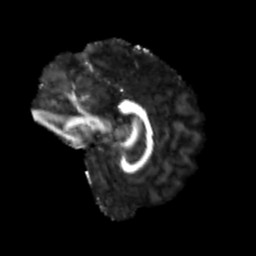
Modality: FA
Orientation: sagittal
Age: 47
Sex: male
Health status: healthy
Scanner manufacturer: siemens
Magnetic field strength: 3 T
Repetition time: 3.6 s
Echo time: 0.092 s